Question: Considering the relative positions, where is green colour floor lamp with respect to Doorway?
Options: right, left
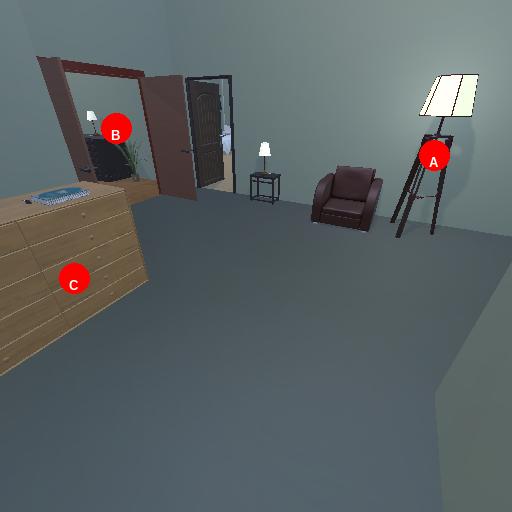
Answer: right